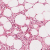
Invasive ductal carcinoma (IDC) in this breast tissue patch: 0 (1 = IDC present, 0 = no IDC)